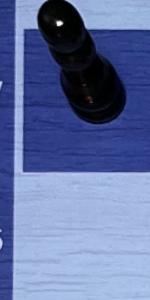
Label: Empty